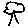
Label: tree